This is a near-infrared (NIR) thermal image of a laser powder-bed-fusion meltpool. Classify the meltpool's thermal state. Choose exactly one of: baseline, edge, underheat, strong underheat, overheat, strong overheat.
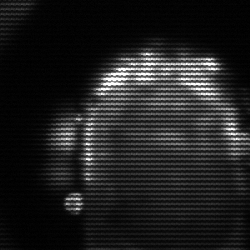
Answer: baseline